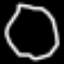
Label: octagon